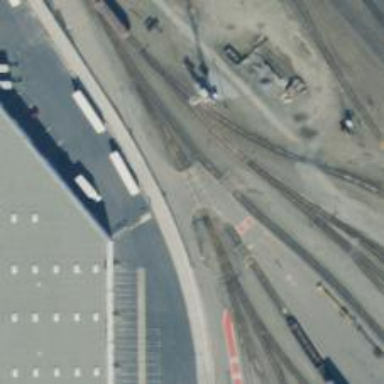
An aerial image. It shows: Railway level crossing.